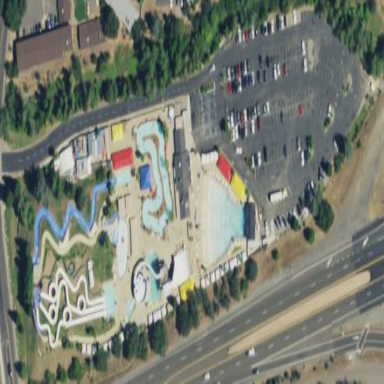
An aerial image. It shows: Water park.